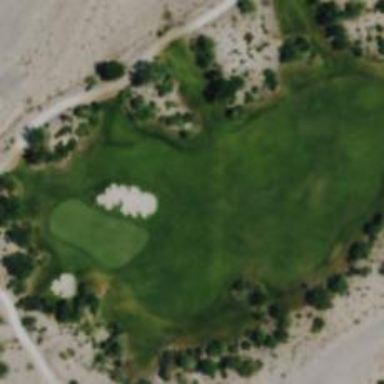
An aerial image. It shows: Golf hole.